Question: Why I get this error?
> Terminating app due to uncaught exception
'NSInternalInconsistencyException', reason: '-[UITableViewController
loadView] loaded the "pB1-re-lu8-view-o7U-YG-E7m" nib but didn't get a
UITableView.'
here is my code:
'''
class FriendListTableViewController: UITableViewController{
var objects = NSMutableArray()
var dataArray = [["firstName":"Debasis","lastName":"Das"],["firstName":"John","lastName":"Doe"],["firstName":"Jane","lastName":"Doe"],["firstName":"Mary","lastName":"Jane"]]
override func viewDidLoad() {
super.viewDidLoad()
}
override func didReceiveMemoryWarning() {
super.didReceiveMemoryWarning()
// Dispose of any resources that can be recreated.
}
// MARK: - Table View
override func numberOfSectionsInTableView(tableView: UITableView) -> Int {
return 1
}
override func tableView(tableView: UITableView, numberOfRowsInSection section: Int) -> Int {
return dataArray.count
}
override func tableView(tableView: UITableView, cellForRowAtIndexPath indexPath: NSIndexPath) -> UITableViewCell {
let cell = tableView.dequeueReusableCellWithIdentifier("Cell", forIndexPath: indexPath) as! UITableViewCell
let object = dataArray[indexPath.row] as NSDictionary
(cell.contentView.viewWithTag(10) as! UILabel).text = object["firstName"] as? String
(cell.contentView.viewWithTag(11) as! UILabel).text = object["lastName"] as? String
return cell
}
override func tableView(tableView: UITableView, canEditRowAtIndexPath indexPath: NSIndexPath) -> Bool {
// Return false if you do not want the specified item to be editable.
return false
}
'''
my storyboard is like this:

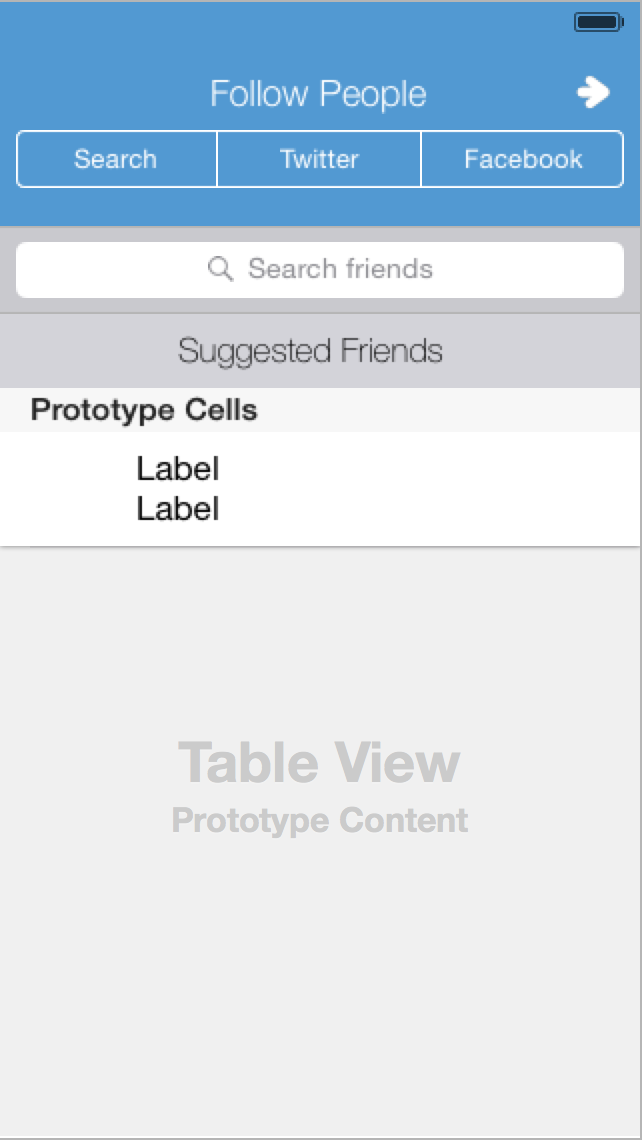
Answer: I have face same issue once upon time, and So stupid mistake it was, I have subclass the 'UITableViewController', where I have added 'UITableView' in 'UIViewController'
From your storyboard Image, it may be solved if you use 'UIViewController' instead of 'UITableViewController', Just try that way can solve your issue,like
'''
class FriendListTableViewController: UIViewController, UITableViewDataSource, UITableViewDelegate
'''